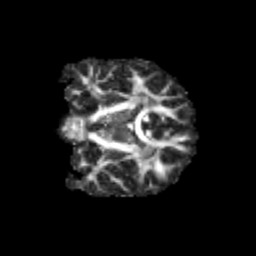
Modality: FA
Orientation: coronal
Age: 13
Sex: male
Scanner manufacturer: siemens
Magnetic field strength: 3 T
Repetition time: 3.8 s
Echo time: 0.07 s